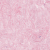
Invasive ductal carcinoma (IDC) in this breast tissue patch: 0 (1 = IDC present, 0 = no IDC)